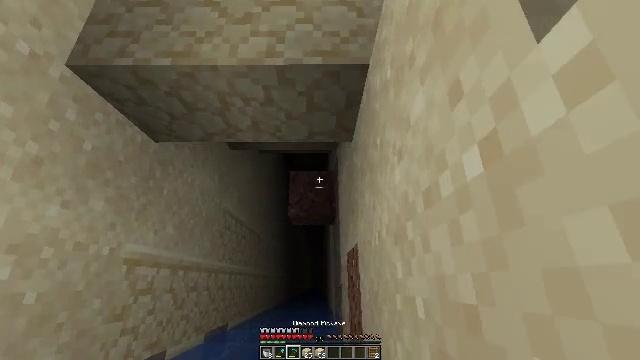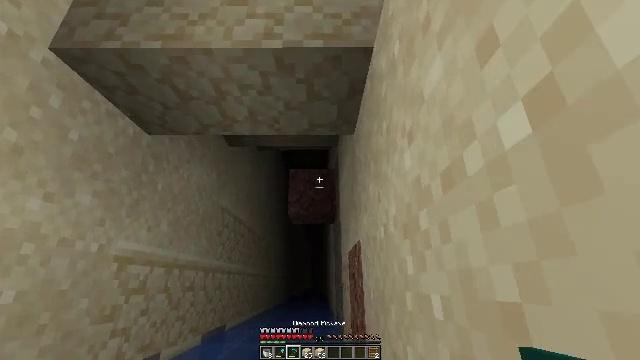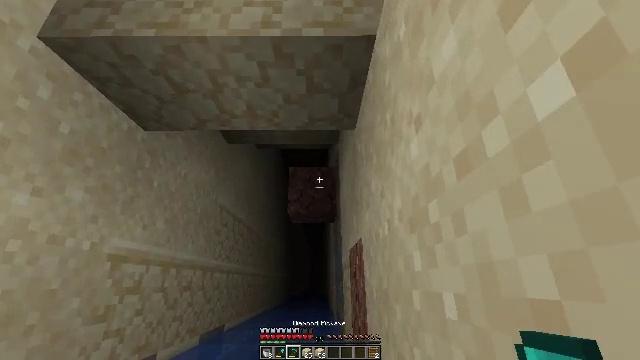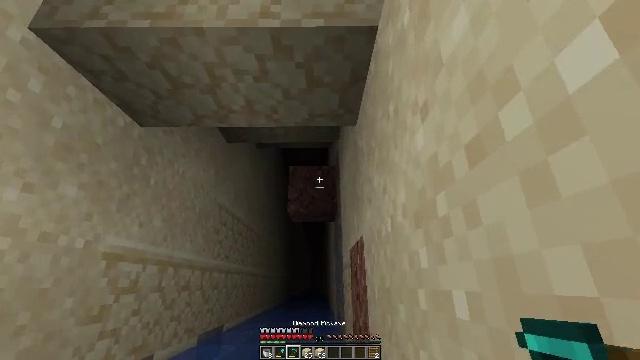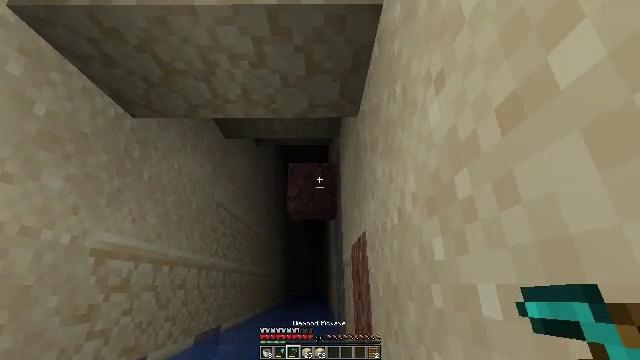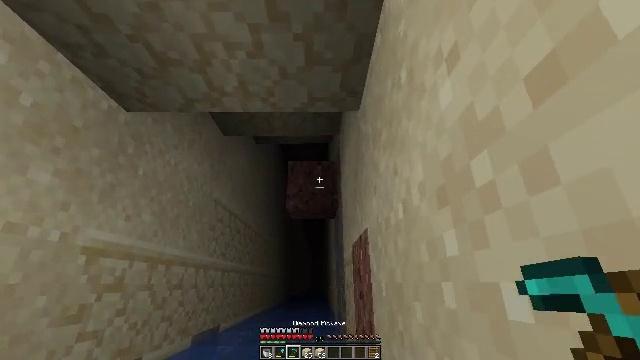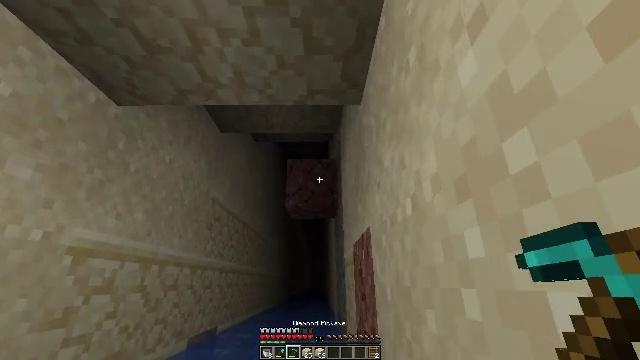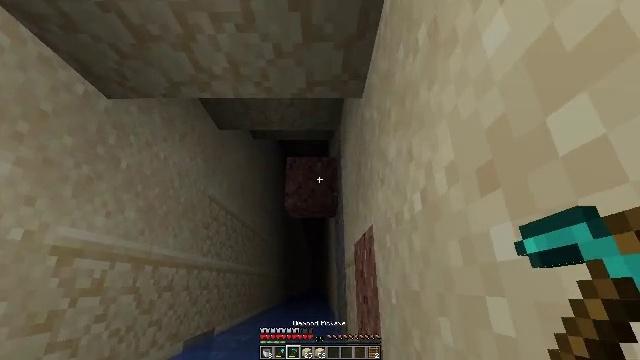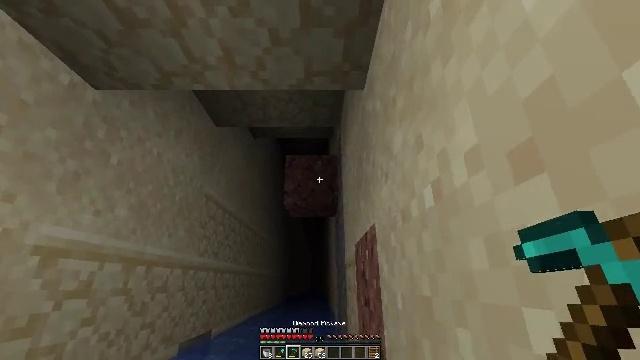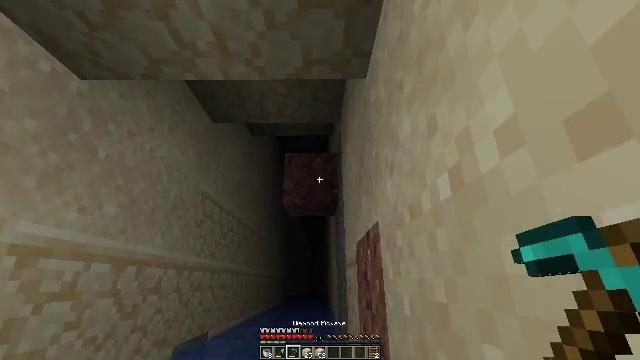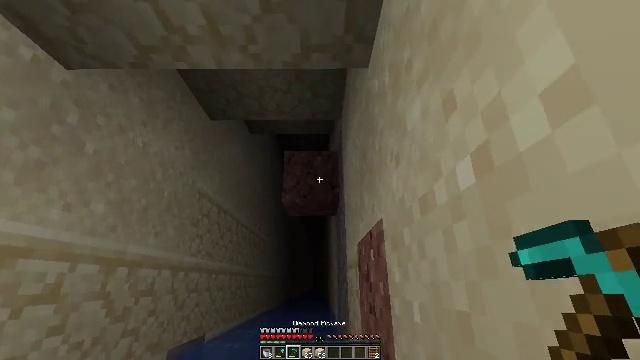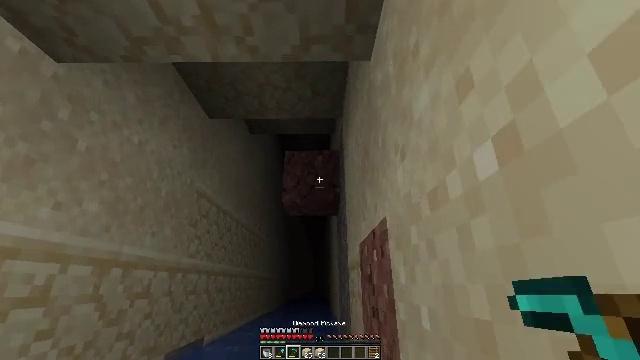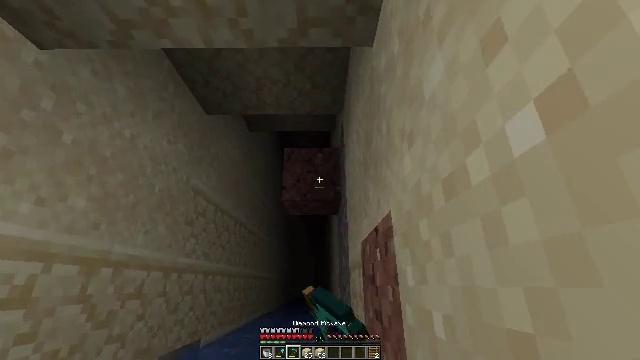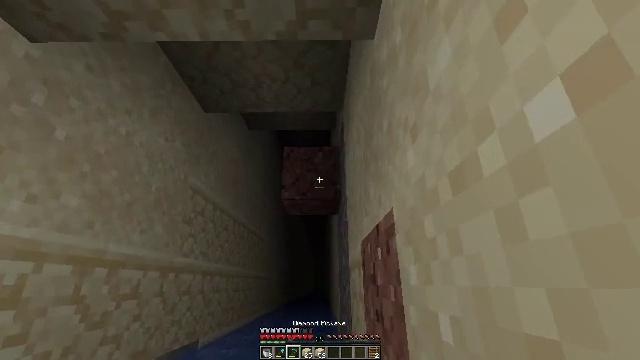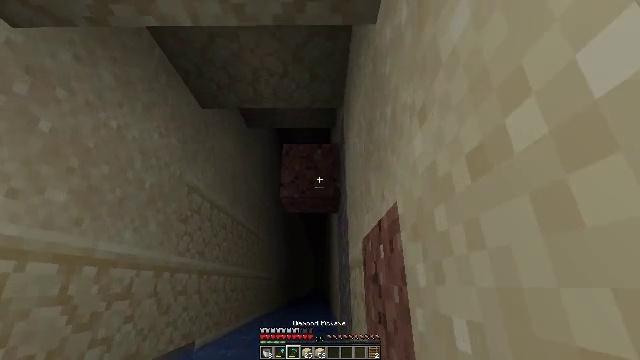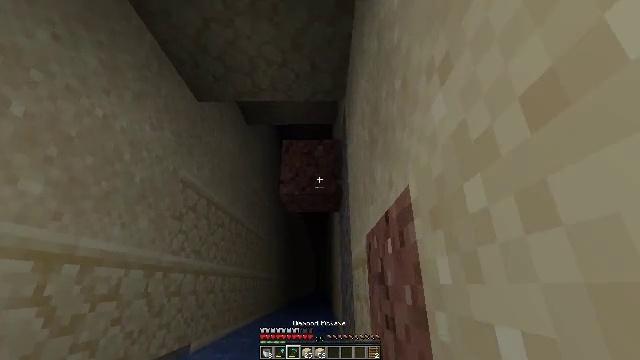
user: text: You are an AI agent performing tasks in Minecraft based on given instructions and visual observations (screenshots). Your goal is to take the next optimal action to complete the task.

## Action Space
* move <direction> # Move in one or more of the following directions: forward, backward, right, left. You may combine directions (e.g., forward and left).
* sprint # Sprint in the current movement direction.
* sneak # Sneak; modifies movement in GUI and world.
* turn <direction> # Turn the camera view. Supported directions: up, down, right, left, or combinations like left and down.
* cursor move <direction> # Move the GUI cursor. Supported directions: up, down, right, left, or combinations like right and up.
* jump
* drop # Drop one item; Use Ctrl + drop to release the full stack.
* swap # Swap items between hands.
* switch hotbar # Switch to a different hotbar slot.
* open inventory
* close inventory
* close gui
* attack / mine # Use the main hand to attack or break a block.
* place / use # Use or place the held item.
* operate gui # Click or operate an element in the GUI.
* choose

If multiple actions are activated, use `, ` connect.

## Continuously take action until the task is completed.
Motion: motion action
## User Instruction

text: Mine the granite block.
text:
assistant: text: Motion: move forward
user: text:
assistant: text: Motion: move forward
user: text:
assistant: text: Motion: move forward
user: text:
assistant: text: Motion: move forward
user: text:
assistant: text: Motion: move forward
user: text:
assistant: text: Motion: move forward
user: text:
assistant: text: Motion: move forward
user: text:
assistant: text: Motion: move forward
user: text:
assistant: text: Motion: move forward
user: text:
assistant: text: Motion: move forward
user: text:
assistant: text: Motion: move forward, attack / mine
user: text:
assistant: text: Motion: move forward, attack / mine
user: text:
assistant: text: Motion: move forward, attack / mine
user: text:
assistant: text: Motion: move forward, attack / mine
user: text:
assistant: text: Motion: move forward, attack / mine
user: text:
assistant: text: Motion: move forward, attack / mine
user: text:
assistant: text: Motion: move forward, attack / mine
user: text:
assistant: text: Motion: move forward, attack / mine
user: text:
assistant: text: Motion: move forward, attack / mine
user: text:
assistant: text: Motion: move forward, attack / mine
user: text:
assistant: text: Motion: move forward, attack / mine
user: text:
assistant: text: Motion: move forward, turn up, attack / mine
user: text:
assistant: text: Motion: move forward, turn up, attack / mine
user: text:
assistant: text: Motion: move forward, attack / mine
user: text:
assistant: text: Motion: move forward, attack / mine
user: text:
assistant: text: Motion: move forward, attack / mine
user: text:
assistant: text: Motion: move forward, attack / mine
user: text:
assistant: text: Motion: move forward, attack / mine
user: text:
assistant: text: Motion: move forward, turn up, attack / mine
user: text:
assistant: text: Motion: move forward, turn right and up, attack / mine